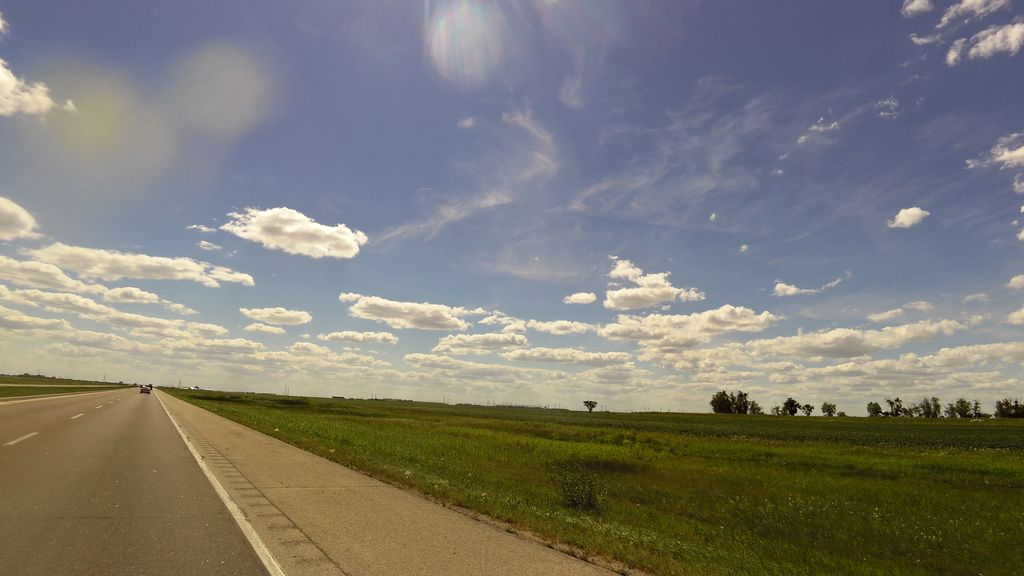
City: winnipeg